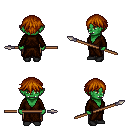
a pixel art fantasy rpg character, female body template, orc, green skin, brown robe, robe skirt, brunette short bangs hairstyle, black shoes, spear, four views (front, back, left, right), 2x2 character sprite sheet, small pixel art, hard edges, no anti-aliasing